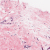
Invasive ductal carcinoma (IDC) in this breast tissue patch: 0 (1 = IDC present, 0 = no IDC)